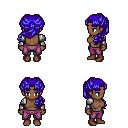
a pixel art fantasy rpg character, female body template, human, dark skin, steel arm armor, magenta pants, blue princess hairstyle, brown shoes, four views (front, back, left, right), 2x2 character sprite sheet, small pixel art, hard edges, no anti-aliasing